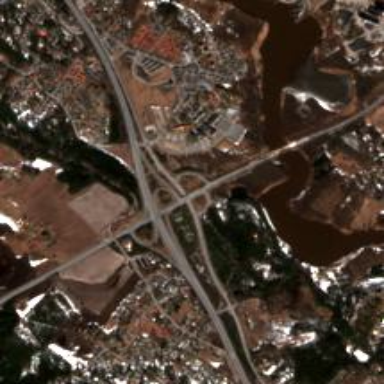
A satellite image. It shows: Motorway junction.